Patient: sex M, age 26
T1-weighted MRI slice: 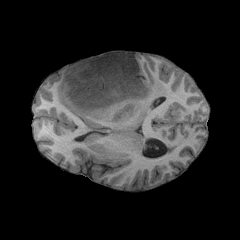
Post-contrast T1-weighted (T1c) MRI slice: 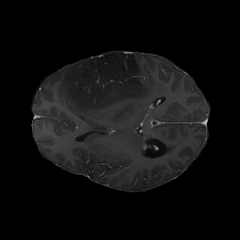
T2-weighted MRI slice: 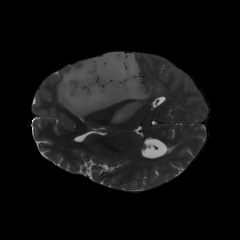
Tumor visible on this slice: yes
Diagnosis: Astrocytoma, IDH-mutant
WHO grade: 3